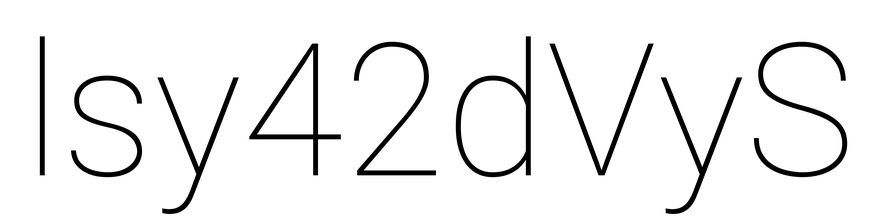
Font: Roboto_Thin